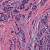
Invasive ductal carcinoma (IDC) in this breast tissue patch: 1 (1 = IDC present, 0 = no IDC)